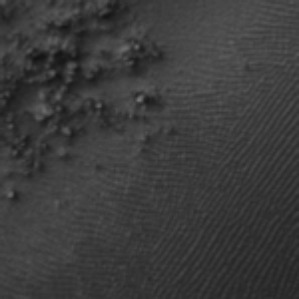
Label: frost